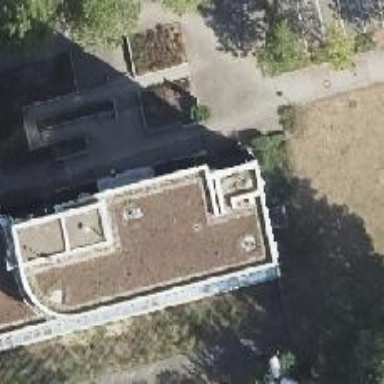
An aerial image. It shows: Part of building with flat roof made of tar paper.